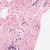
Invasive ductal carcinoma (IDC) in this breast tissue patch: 0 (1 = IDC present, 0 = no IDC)